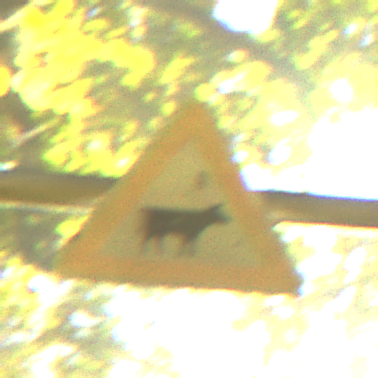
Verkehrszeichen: ViehtriebLinks
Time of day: SunriseSunset
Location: Outdoor (Nature)
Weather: PartlyCloudy
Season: NotSpecified
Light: Natural